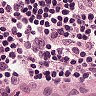
Metastatic tissue present: no